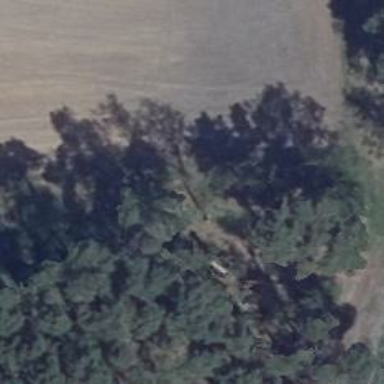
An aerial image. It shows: Hunting stand.